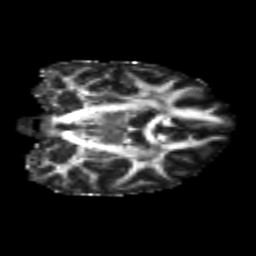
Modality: FA
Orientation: coronal
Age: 23
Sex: male
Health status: healthy
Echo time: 0.074 s